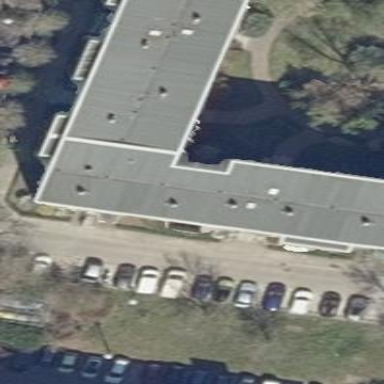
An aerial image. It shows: Building with apartments and flat roof.